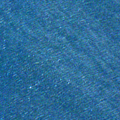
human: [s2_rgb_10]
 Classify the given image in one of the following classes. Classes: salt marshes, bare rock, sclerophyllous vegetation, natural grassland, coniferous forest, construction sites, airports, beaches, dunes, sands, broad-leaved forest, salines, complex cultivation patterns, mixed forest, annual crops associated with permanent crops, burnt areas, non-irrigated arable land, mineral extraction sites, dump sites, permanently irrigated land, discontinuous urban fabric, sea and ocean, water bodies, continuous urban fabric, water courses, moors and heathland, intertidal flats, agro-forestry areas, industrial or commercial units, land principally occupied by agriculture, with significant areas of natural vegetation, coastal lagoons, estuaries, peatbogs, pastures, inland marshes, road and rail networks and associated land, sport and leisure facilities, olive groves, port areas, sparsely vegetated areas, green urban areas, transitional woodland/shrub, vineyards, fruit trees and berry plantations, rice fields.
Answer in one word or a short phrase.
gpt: sea and ocean